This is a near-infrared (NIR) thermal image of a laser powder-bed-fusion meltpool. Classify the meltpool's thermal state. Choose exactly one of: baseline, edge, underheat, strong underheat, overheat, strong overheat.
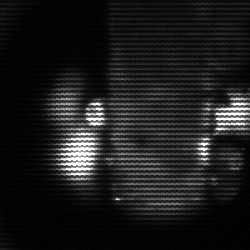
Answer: strong underheat